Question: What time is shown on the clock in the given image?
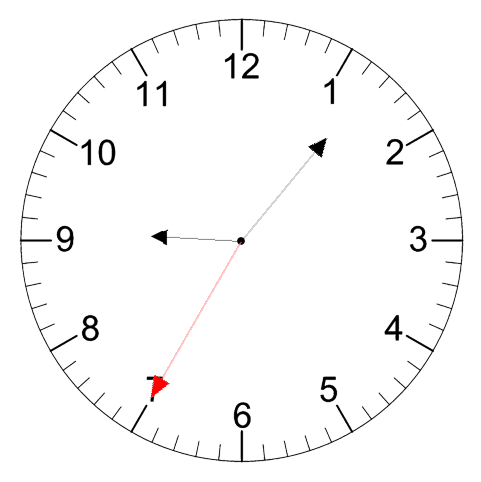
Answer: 09:06:35